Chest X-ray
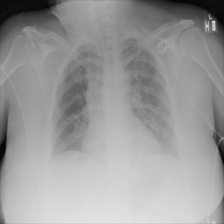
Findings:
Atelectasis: negative
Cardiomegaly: negative
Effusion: negative
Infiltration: negative
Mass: negative
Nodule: negative
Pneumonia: negative
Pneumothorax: negative
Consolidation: negative
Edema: negative
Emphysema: negative
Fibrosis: negative
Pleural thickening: negative
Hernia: negative